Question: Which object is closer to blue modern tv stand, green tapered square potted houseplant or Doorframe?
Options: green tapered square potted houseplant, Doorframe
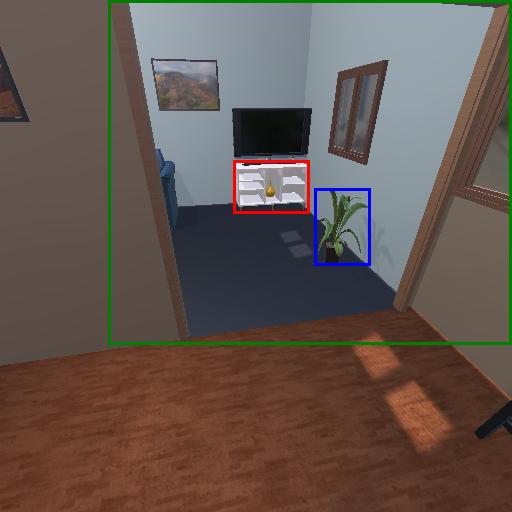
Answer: green tapered square potted houseplant